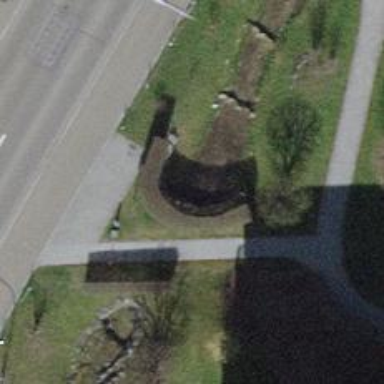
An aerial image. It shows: Culvert tunnel.